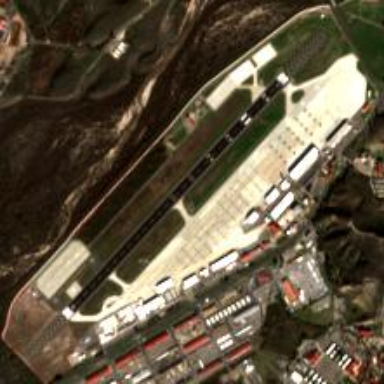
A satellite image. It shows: Military airfield located within larger aerodrome area.